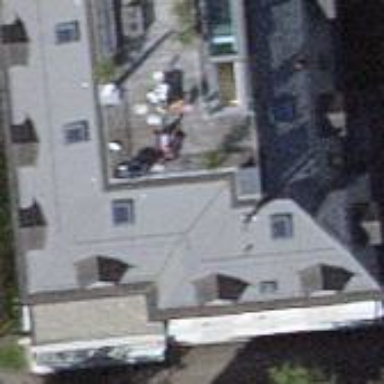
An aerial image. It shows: Unique quadruple saltbox-shaped roof outlines building with multiple apartments.